Interaction volume radius: 5 \u00c5
Interaction volume height: 10 \u00c5
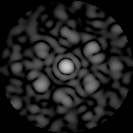
Disorder parameter: 0.6432